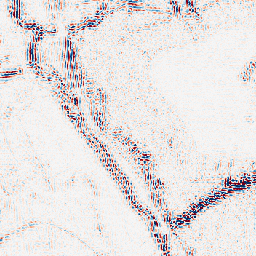
Category: wavelet
Decomposition family: wavelet_reverse_biorthogonal
Decomposition parameters: wavelet: rbio3.5
level: 2
Upsampling method: bicubic
Upsampling parameters: scale: 4
Upsampling scale: 4